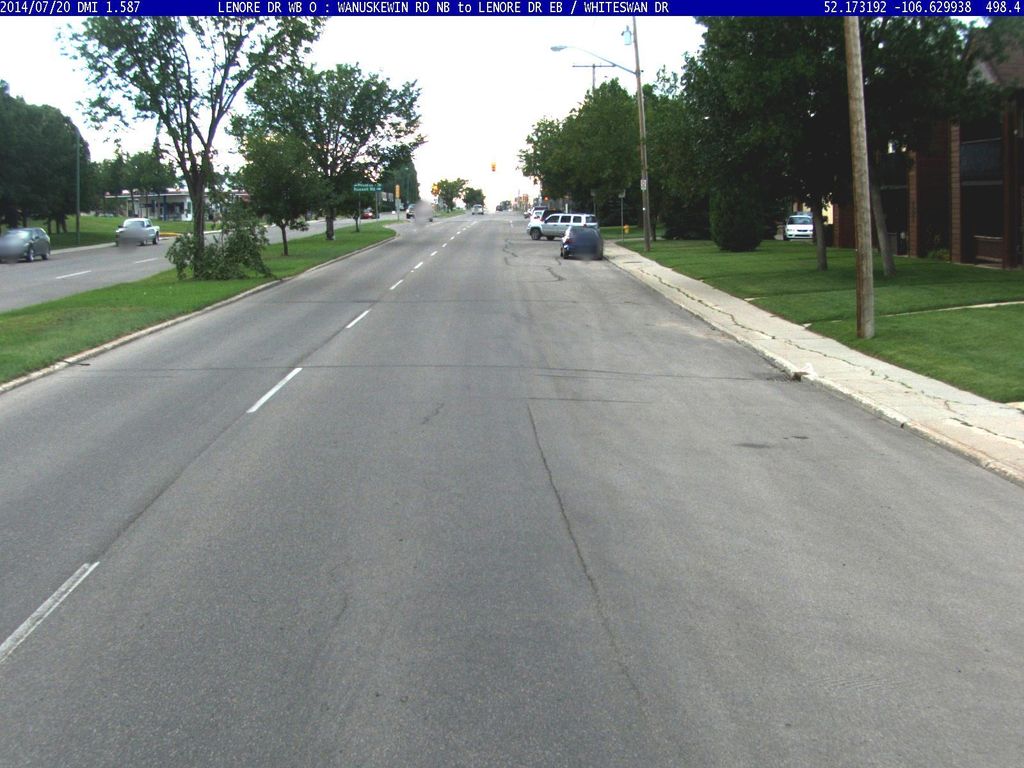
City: saskatoon